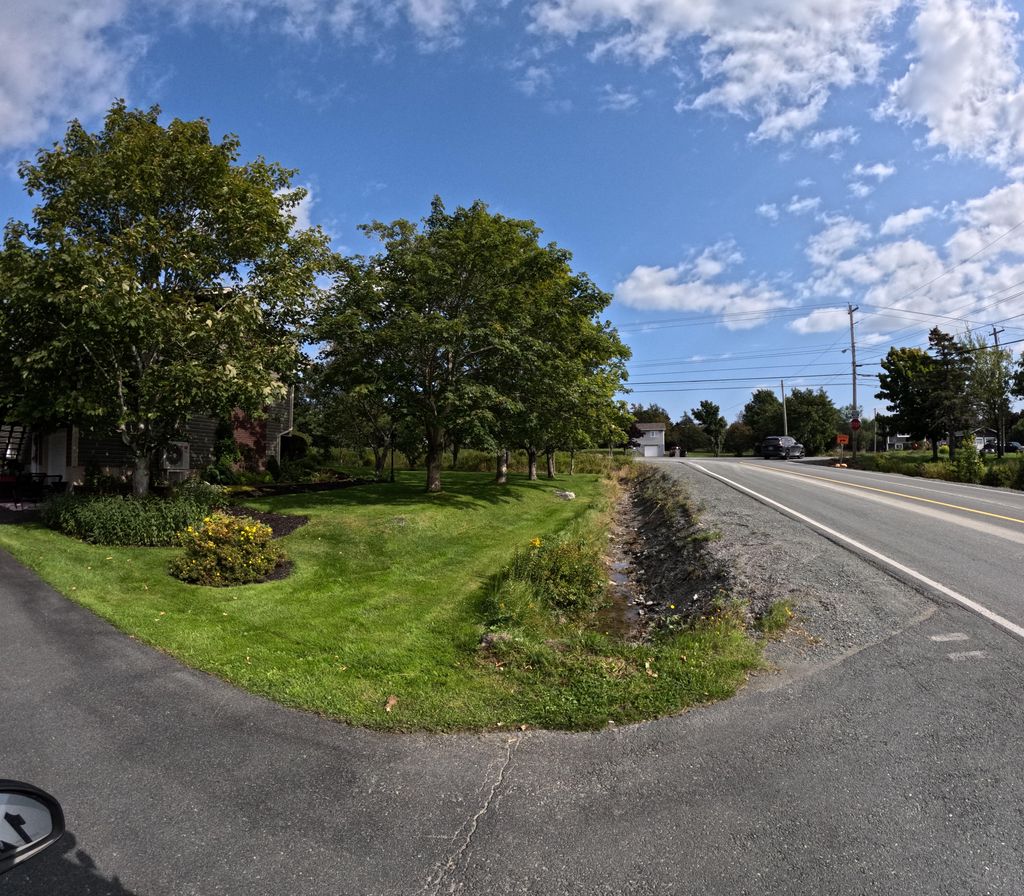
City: st_johns